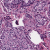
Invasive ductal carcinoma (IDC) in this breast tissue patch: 0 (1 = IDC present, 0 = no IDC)